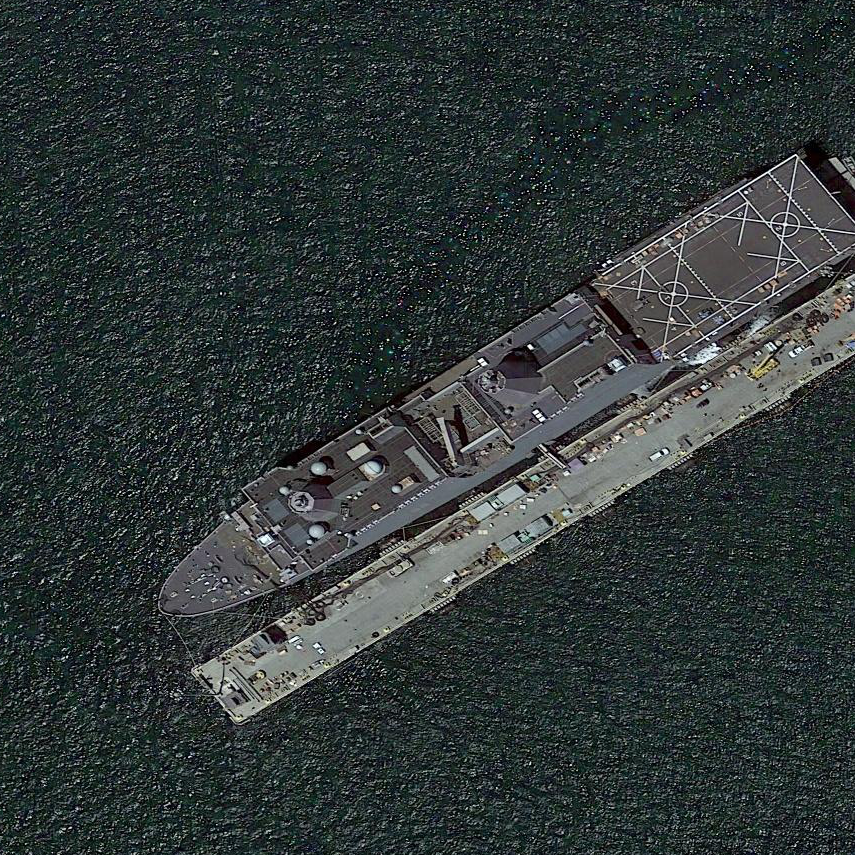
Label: combat